Field crop: maize
Growth stage: 2
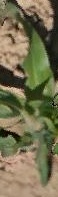
Species: maize